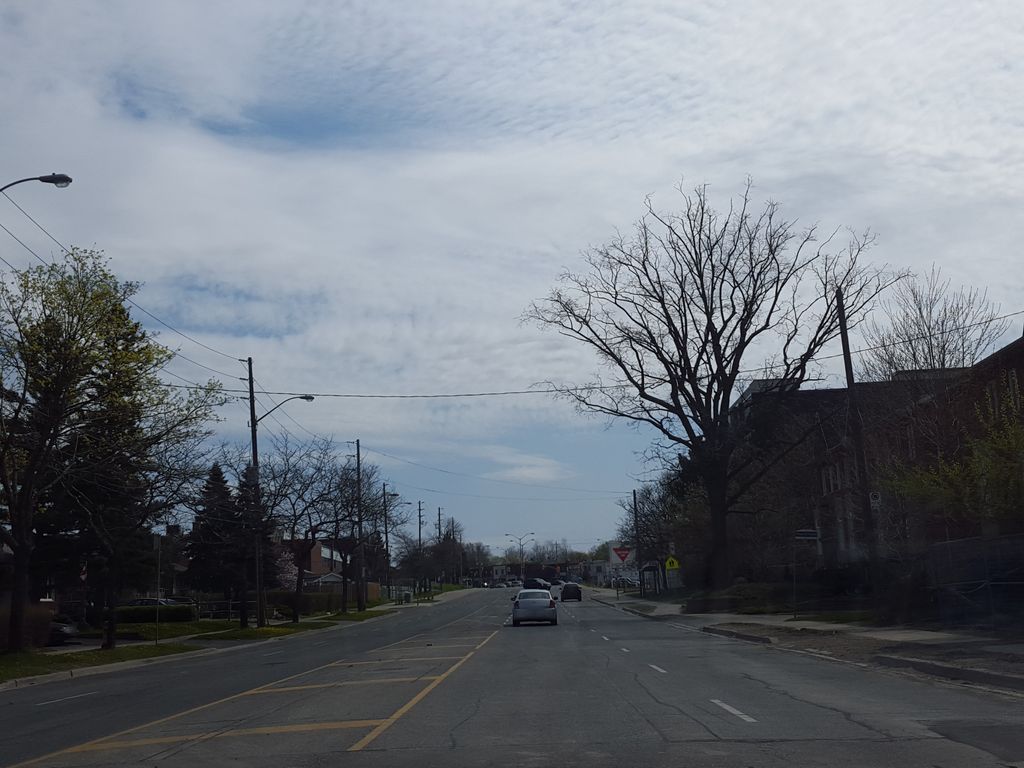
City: toronto